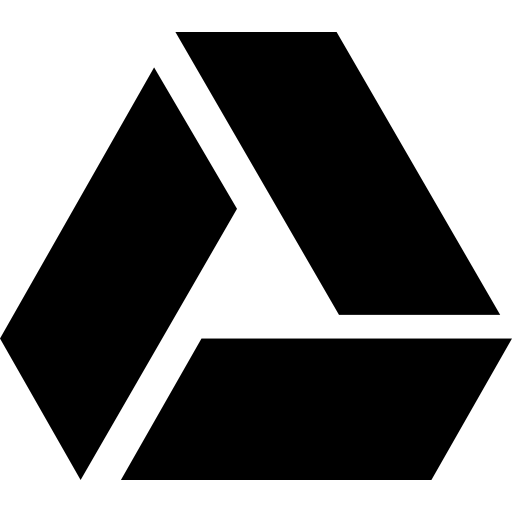
Tags: icon, FontAwesome, fa-icon, brand, google, drive